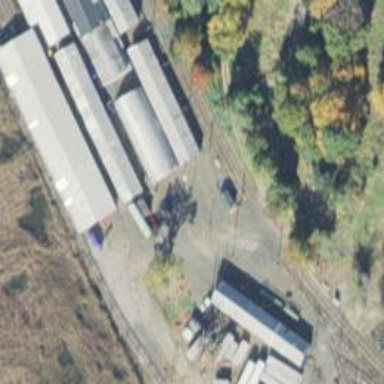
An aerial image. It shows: Preserved rail yard with electrified contact lines.